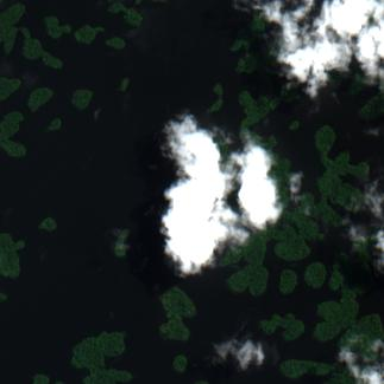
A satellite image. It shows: Islet.